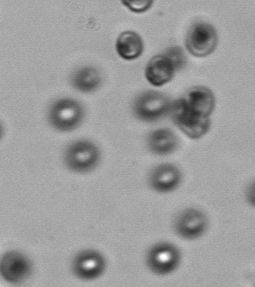
Label: Phaeocystis